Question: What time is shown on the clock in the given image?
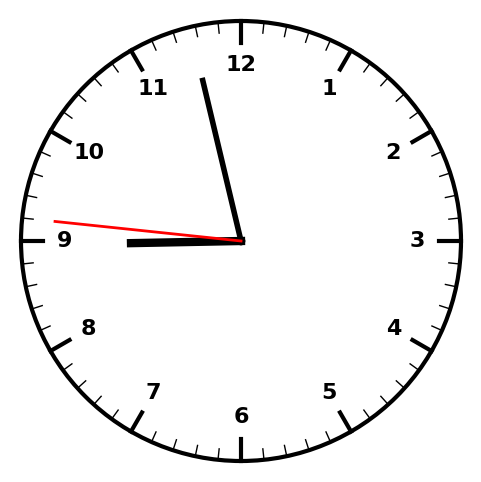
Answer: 08:57:46